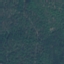
Label: Forest